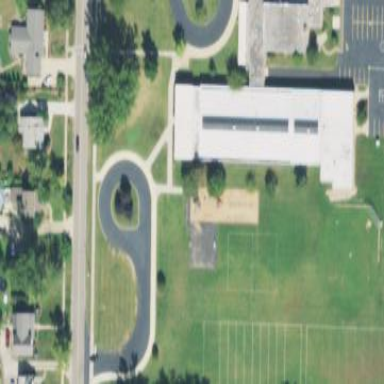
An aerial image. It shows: School building.